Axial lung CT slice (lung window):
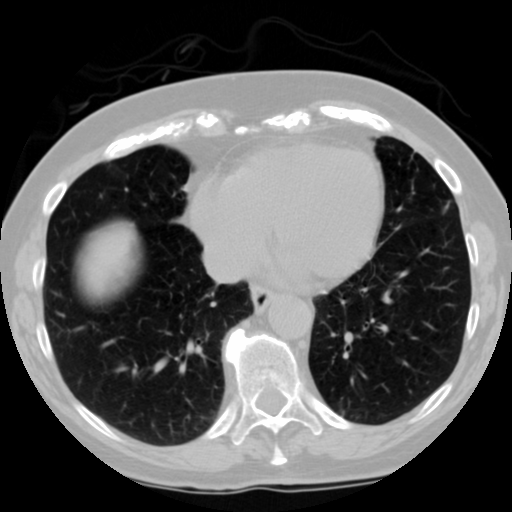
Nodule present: no